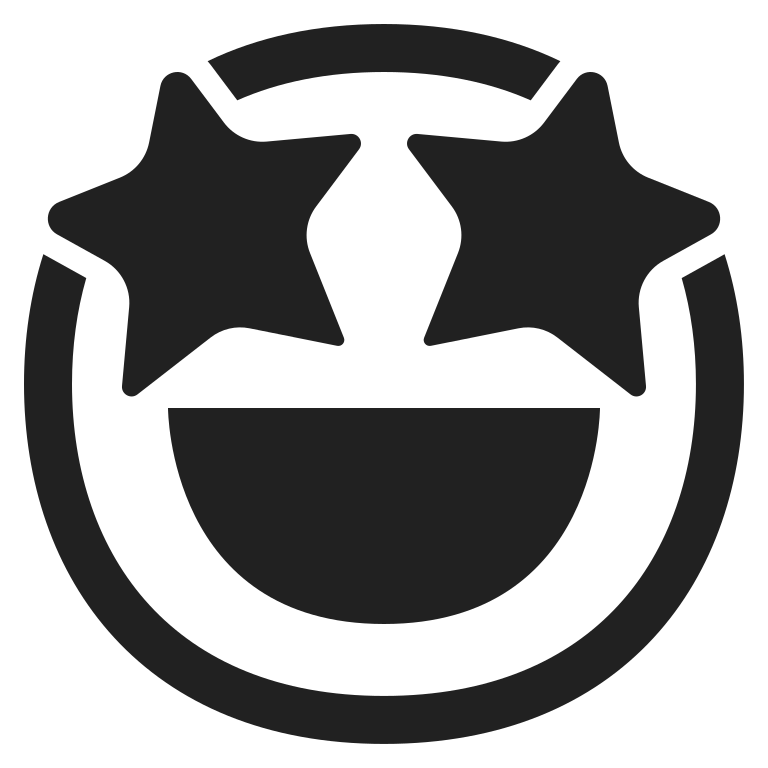
star struck high contrast